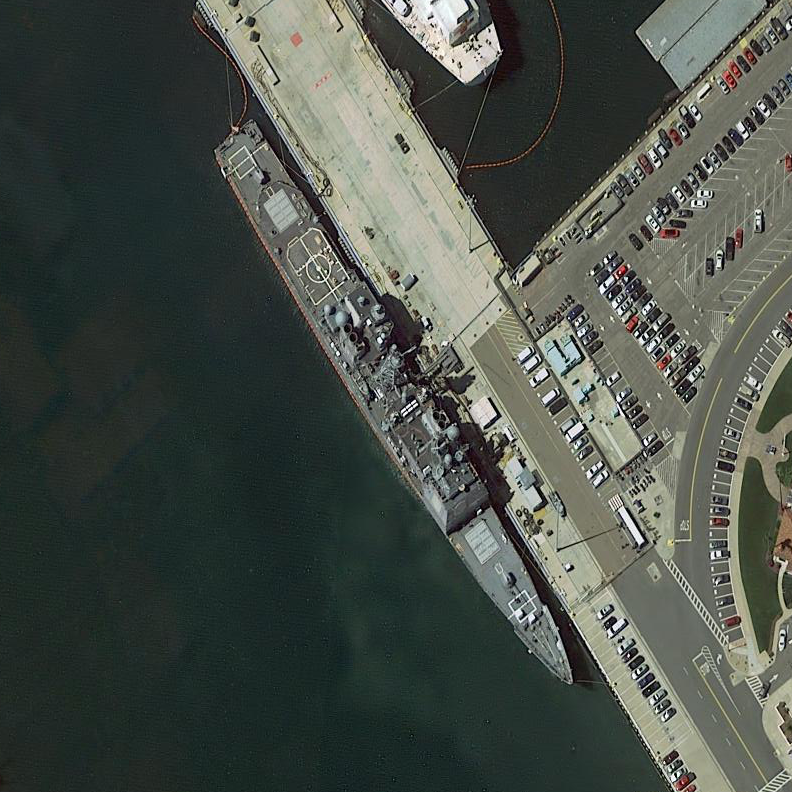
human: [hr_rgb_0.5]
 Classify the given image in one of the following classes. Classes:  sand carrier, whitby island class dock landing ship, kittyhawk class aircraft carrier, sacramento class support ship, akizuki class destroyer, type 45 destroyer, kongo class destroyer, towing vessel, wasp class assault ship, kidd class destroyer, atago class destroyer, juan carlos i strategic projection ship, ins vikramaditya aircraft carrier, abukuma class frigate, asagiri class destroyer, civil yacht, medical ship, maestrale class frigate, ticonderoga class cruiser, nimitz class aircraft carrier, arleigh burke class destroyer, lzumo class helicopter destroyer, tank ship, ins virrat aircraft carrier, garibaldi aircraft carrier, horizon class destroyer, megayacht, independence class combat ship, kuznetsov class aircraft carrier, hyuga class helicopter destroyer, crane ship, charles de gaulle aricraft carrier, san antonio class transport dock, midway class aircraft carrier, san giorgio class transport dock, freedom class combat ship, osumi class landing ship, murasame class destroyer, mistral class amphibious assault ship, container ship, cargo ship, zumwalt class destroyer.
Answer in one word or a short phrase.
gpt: Ticonderoga class cruiser